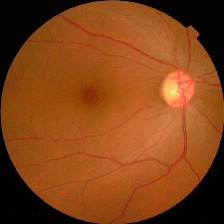
Diabetic retinopathy grade: No DR